Question:
I need to understand this graph.what is in this graph? which is refer to response time? can you someone tell me.
Thanks,
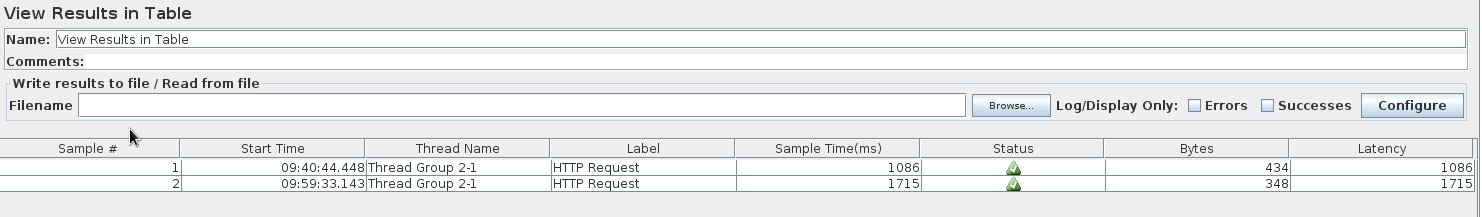
Answer: Sample time is the total amount of time in milliseconds, required to load a page completely(response to a query).